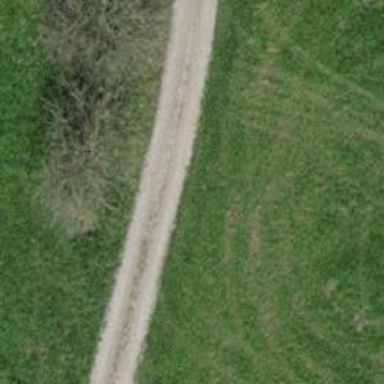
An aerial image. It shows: Compacted track road with grade3 tracktype.